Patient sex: M
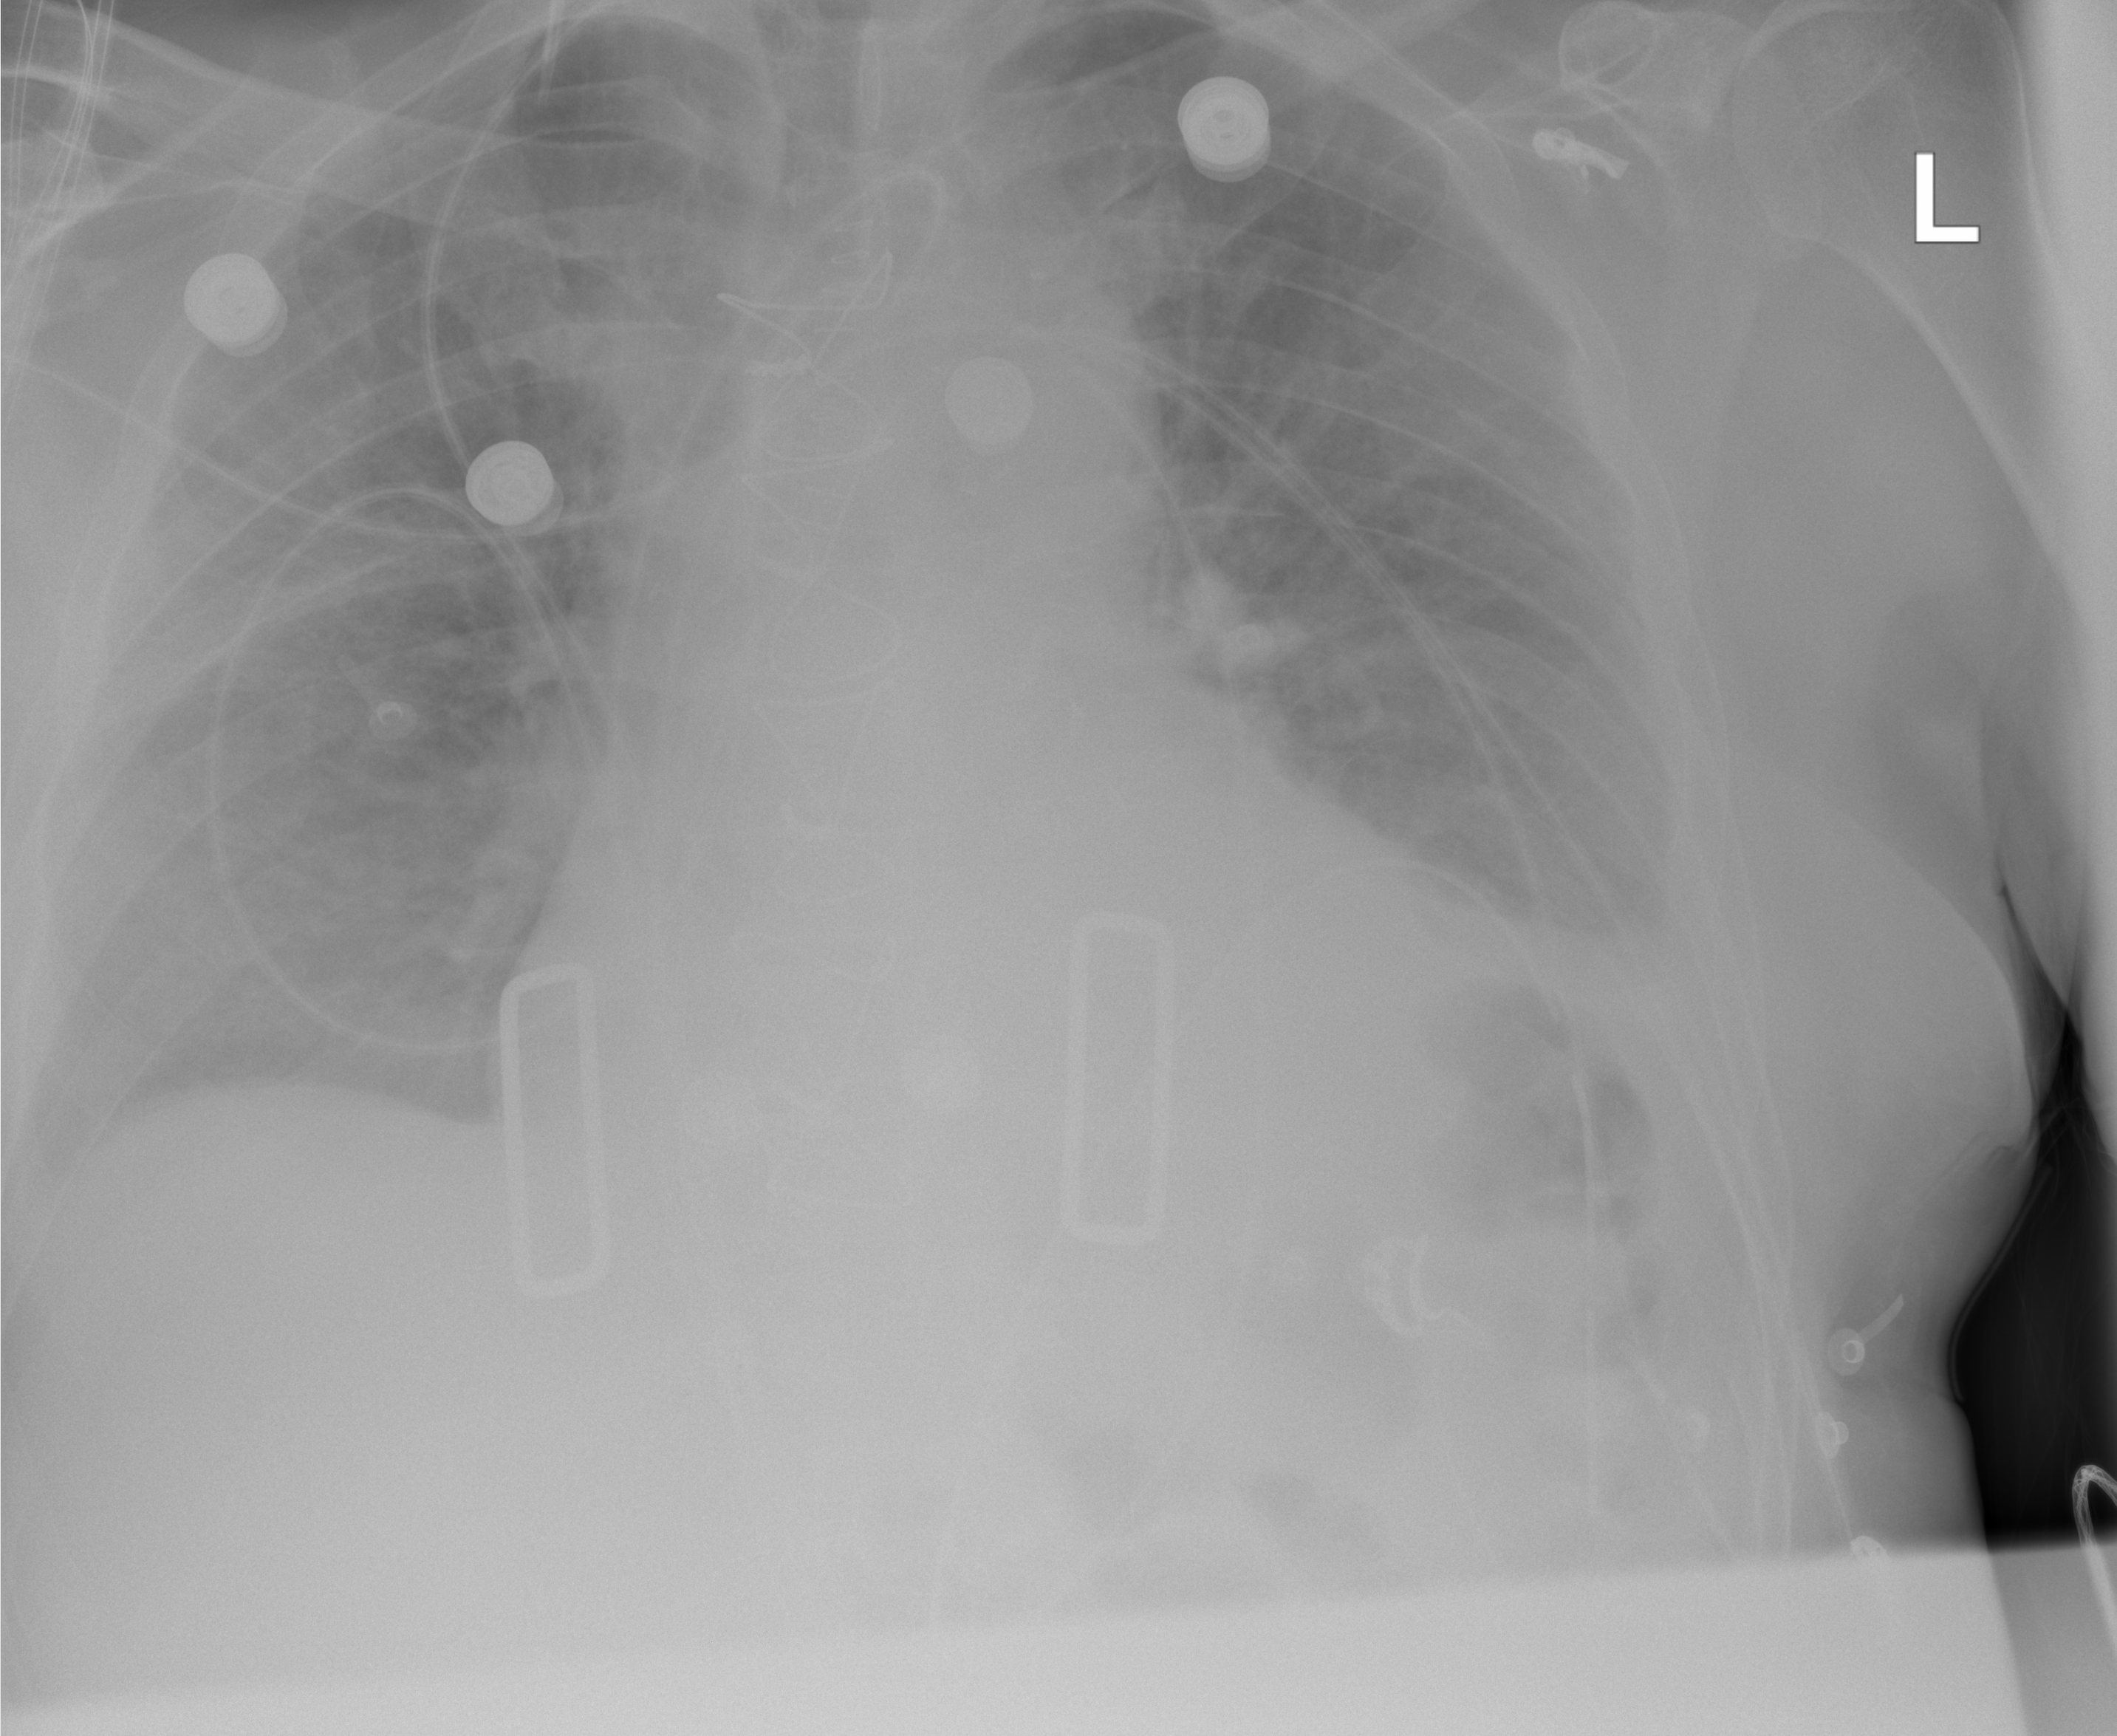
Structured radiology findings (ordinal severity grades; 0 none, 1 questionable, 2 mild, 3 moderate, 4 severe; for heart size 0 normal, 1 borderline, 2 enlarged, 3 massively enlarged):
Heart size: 2
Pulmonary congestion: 3
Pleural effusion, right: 0
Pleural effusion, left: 2
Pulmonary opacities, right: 2
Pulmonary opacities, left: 2
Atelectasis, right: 0
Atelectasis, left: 2